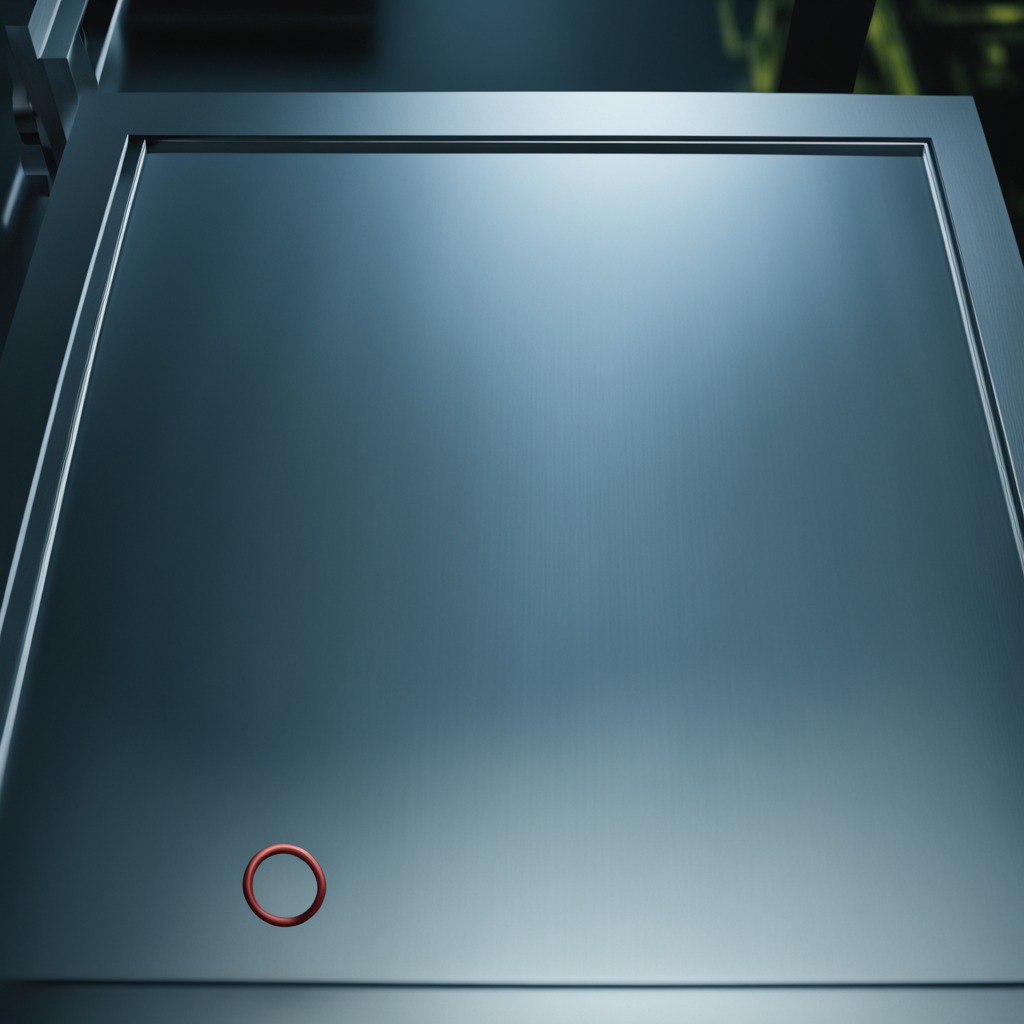
A rubber O-ring is lying on a metal table in a machine shop under fluorescent lights.